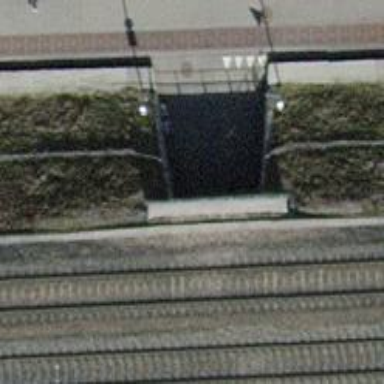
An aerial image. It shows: Asphalt footway tunnel for agricultural vehicles.